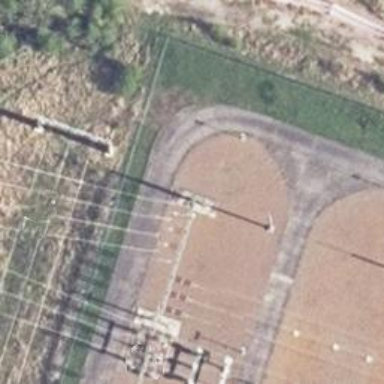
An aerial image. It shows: Three power lines with cables.